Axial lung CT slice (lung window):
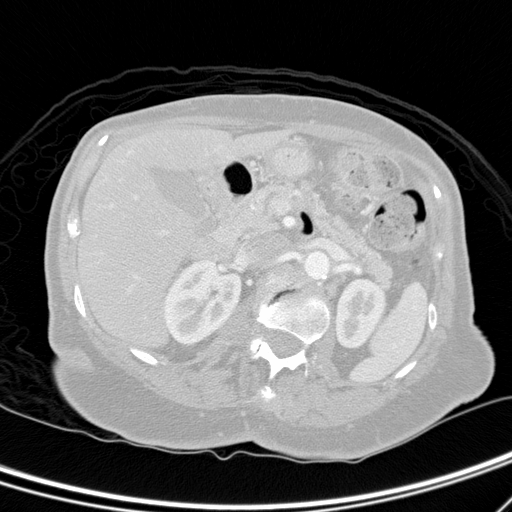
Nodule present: no